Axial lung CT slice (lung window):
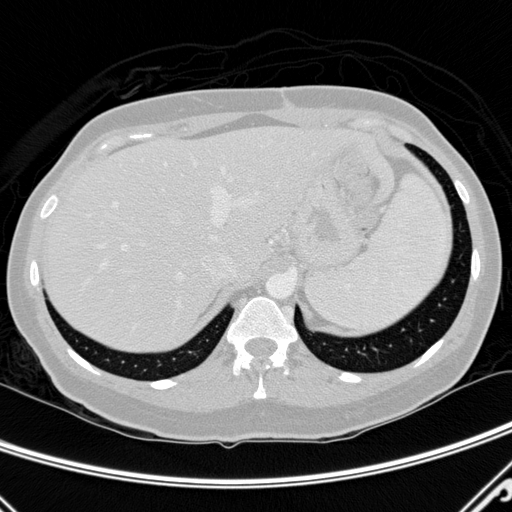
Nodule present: no